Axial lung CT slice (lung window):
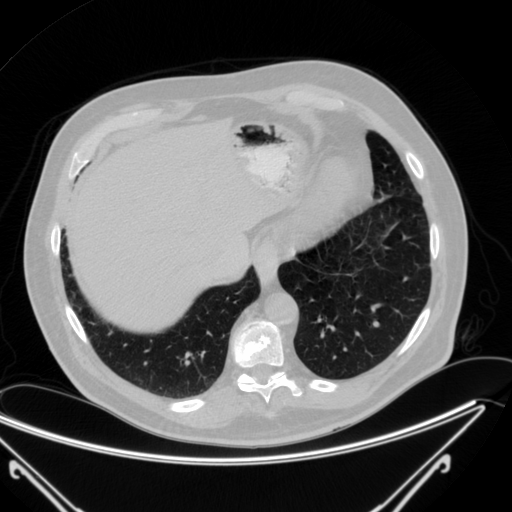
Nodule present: no